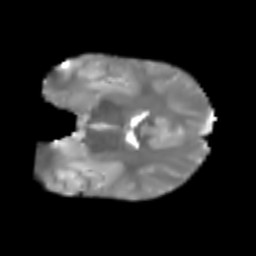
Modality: T2w
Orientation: coronal
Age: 7
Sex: male
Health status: healthy